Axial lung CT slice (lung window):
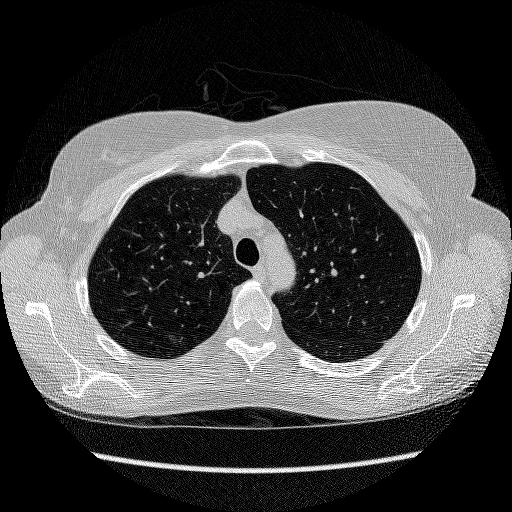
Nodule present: no